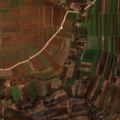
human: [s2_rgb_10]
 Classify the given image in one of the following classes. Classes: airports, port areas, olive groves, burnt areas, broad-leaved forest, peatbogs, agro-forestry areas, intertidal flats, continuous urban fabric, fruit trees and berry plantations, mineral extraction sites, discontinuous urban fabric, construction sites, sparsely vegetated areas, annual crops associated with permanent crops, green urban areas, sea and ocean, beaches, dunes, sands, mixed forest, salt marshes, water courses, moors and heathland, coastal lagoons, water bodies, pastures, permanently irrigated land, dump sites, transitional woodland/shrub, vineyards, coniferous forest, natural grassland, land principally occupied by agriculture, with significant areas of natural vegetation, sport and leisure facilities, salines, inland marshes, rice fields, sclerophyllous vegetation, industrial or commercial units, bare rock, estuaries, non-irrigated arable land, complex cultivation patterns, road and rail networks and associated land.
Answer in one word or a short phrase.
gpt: non-irrigated arable land, land principally occupied by agriculture, with significant areas of natural vegetation